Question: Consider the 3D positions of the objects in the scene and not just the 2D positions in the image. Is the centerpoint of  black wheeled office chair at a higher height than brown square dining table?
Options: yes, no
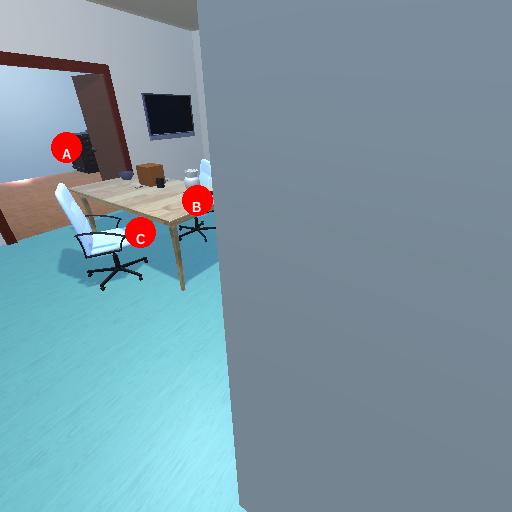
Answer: yes